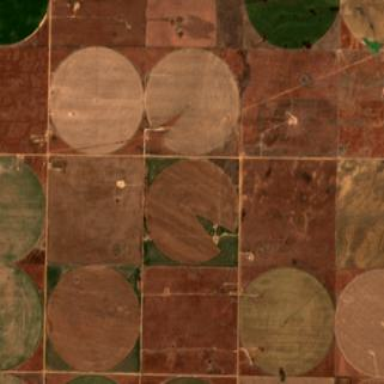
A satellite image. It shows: Farmland with pivot irrigation system.